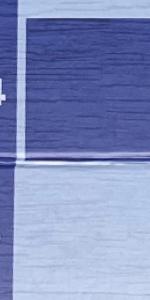
Label: Empty